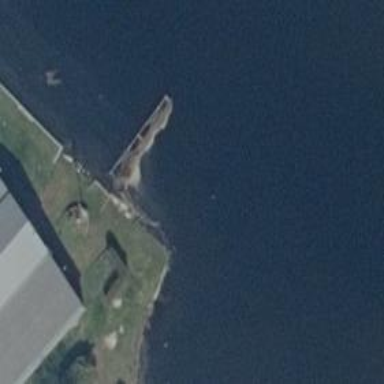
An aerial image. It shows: Man-made pier.